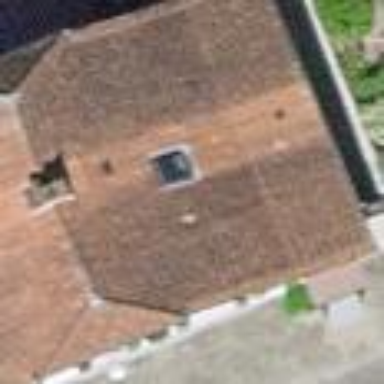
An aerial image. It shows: Charming house with side-hipped roof made of roof tiles.